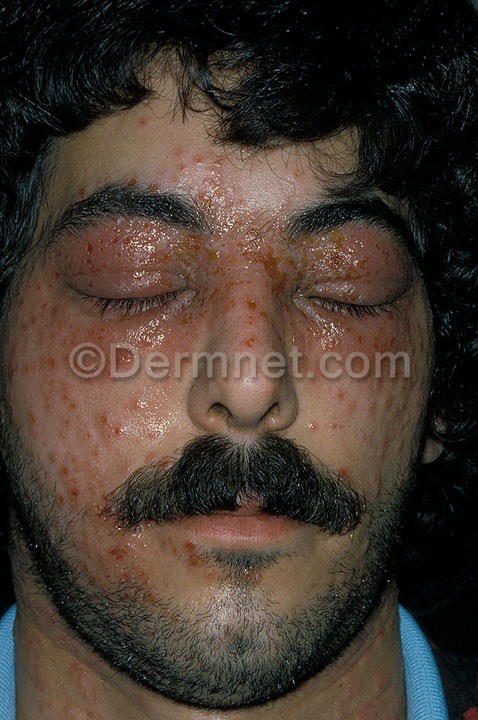
Disease: Warts Molluscum and other Viral Infections